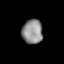
Tissue: lung
Cell type: Myeloid cells
Senescence score: 0.2186
Nuclear area (px): 493
Mean DAPI intensity: 141.643